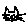
Label: cat